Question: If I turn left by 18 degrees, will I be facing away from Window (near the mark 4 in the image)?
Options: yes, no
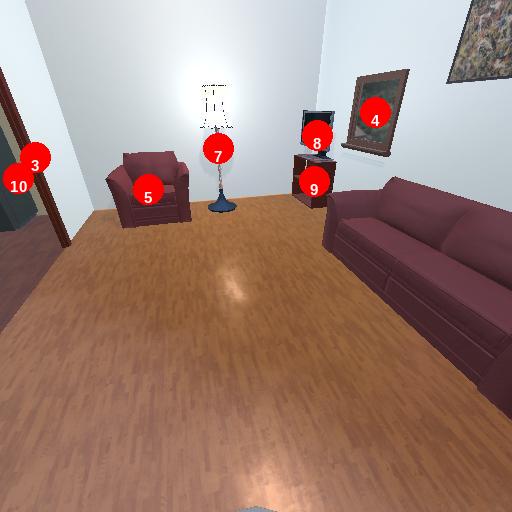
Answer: yes